Question: I came across one issue as to how to package interface, interface client and inheritance. That is, in the book below, author mentioned that Switachable is more appropriate to deploy with Switch together as a component, rather than Light.
I think there are cases where both scenarios are valid. One example that is oppoiste of that design is, IStream, FileStream are in one component, ISream client is in another component.
Below is from unclebob's agile in C# ch 33, p497.

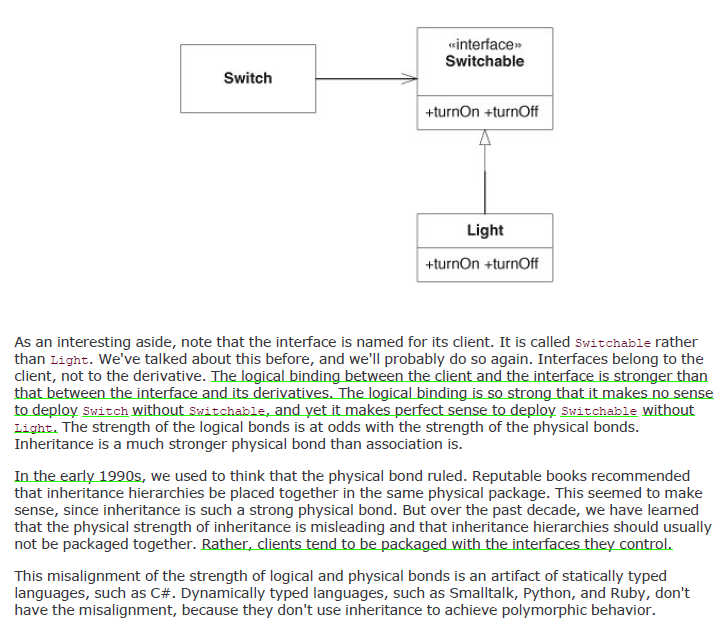
Answer: Since 'Light' inherits from 'Switchable', it could also be deployed with 'Switchable' - it seems, however, due to the naming, that the primary class interacting with the 'Switchable' interface will be 'Switch' - which means that the two are tightly-coupled: you should never put tightly-coupled class/interface definitions in separate assemblies.
You could also conceive of other 'Switchable' classes, such as 'Outlet' or a whole set of 'Appliances'. These could be added at a later date, and they would have nothing to do with 'Light', meaning that 'Light' and 'Switchable' aren't necessarily part of the same component. However, the 'Switch' class would still apply to these new classes and would apply.
(It is true that a different consumer of the 'Switchable' interface could be conceived, but it would likely be an awkward adaptation, such as a 'ToggleButton' that toggled the on/off state by remembering the last method called. However, with the names chosen, 'Switchable' still implies that a 'Switch' could be involved.)
I hope this answers your question.